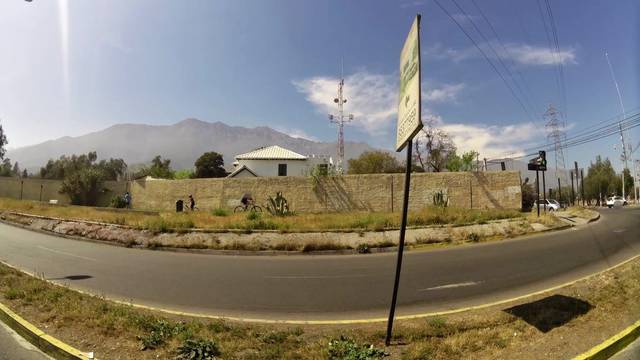
Region: Chile
Coordinates: -33.465, -70.531